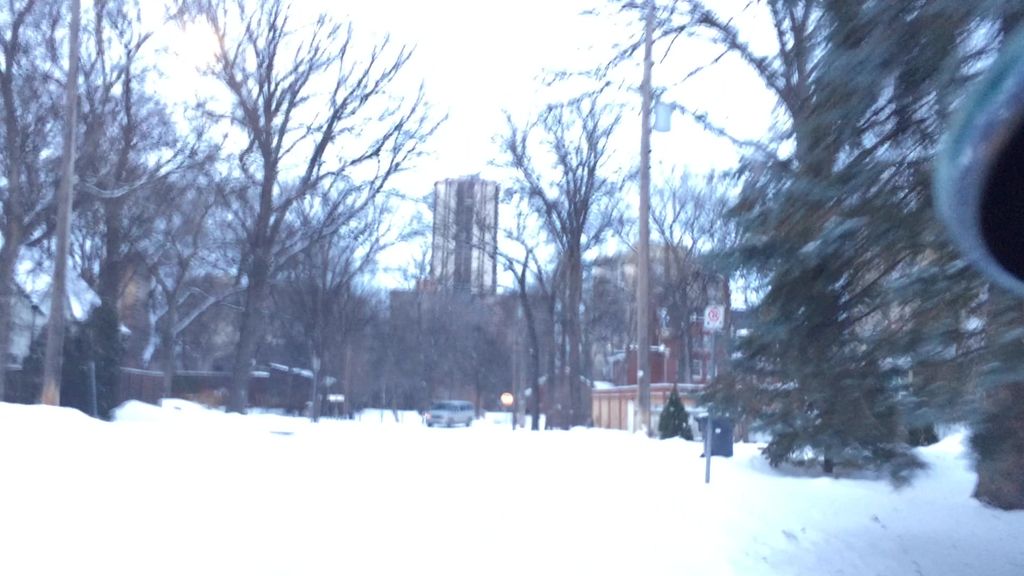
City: winnipeg